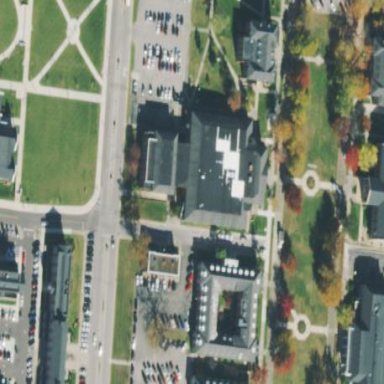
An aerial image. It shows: View of university building.